Question: I'll be starting a new project in Visual Studio 2012, using a VB Excel template but the only options are for Excel 2013 (there are three options around Add-in, Template or Workbook) but majority of the users will be using 2007 and 2010 Excel.
Would an Excel 2013 project be backward compatible with 2007 and 2010? Or must I download a separate template that is not offered in the vanilla version of VS2012?
Thanks :)
These are the project options:

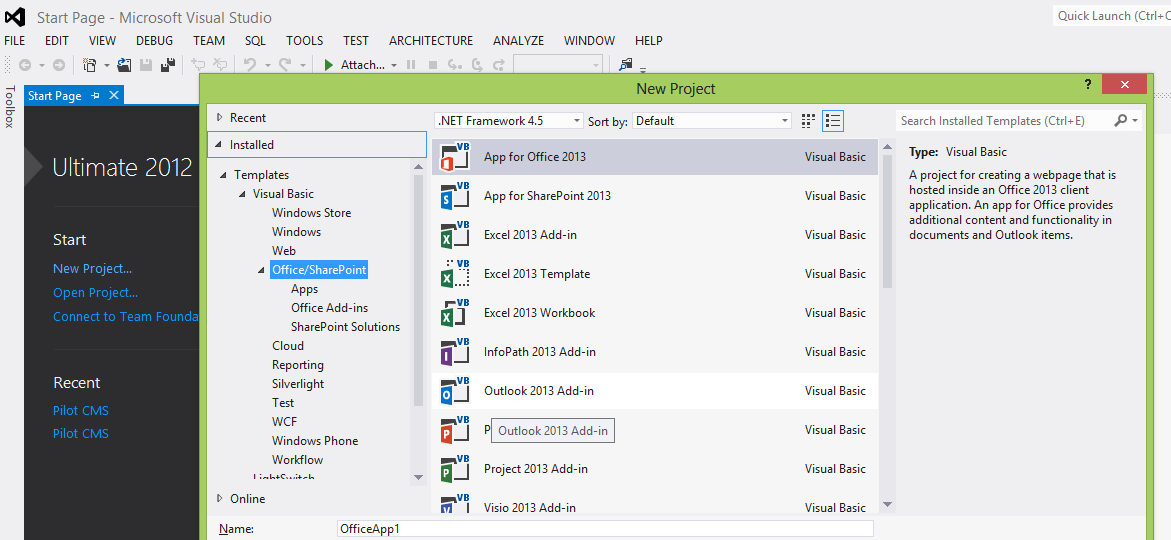
Answer: Look,
Select '.NET Framework 4' and you will be able to see all the templates...